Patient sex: F
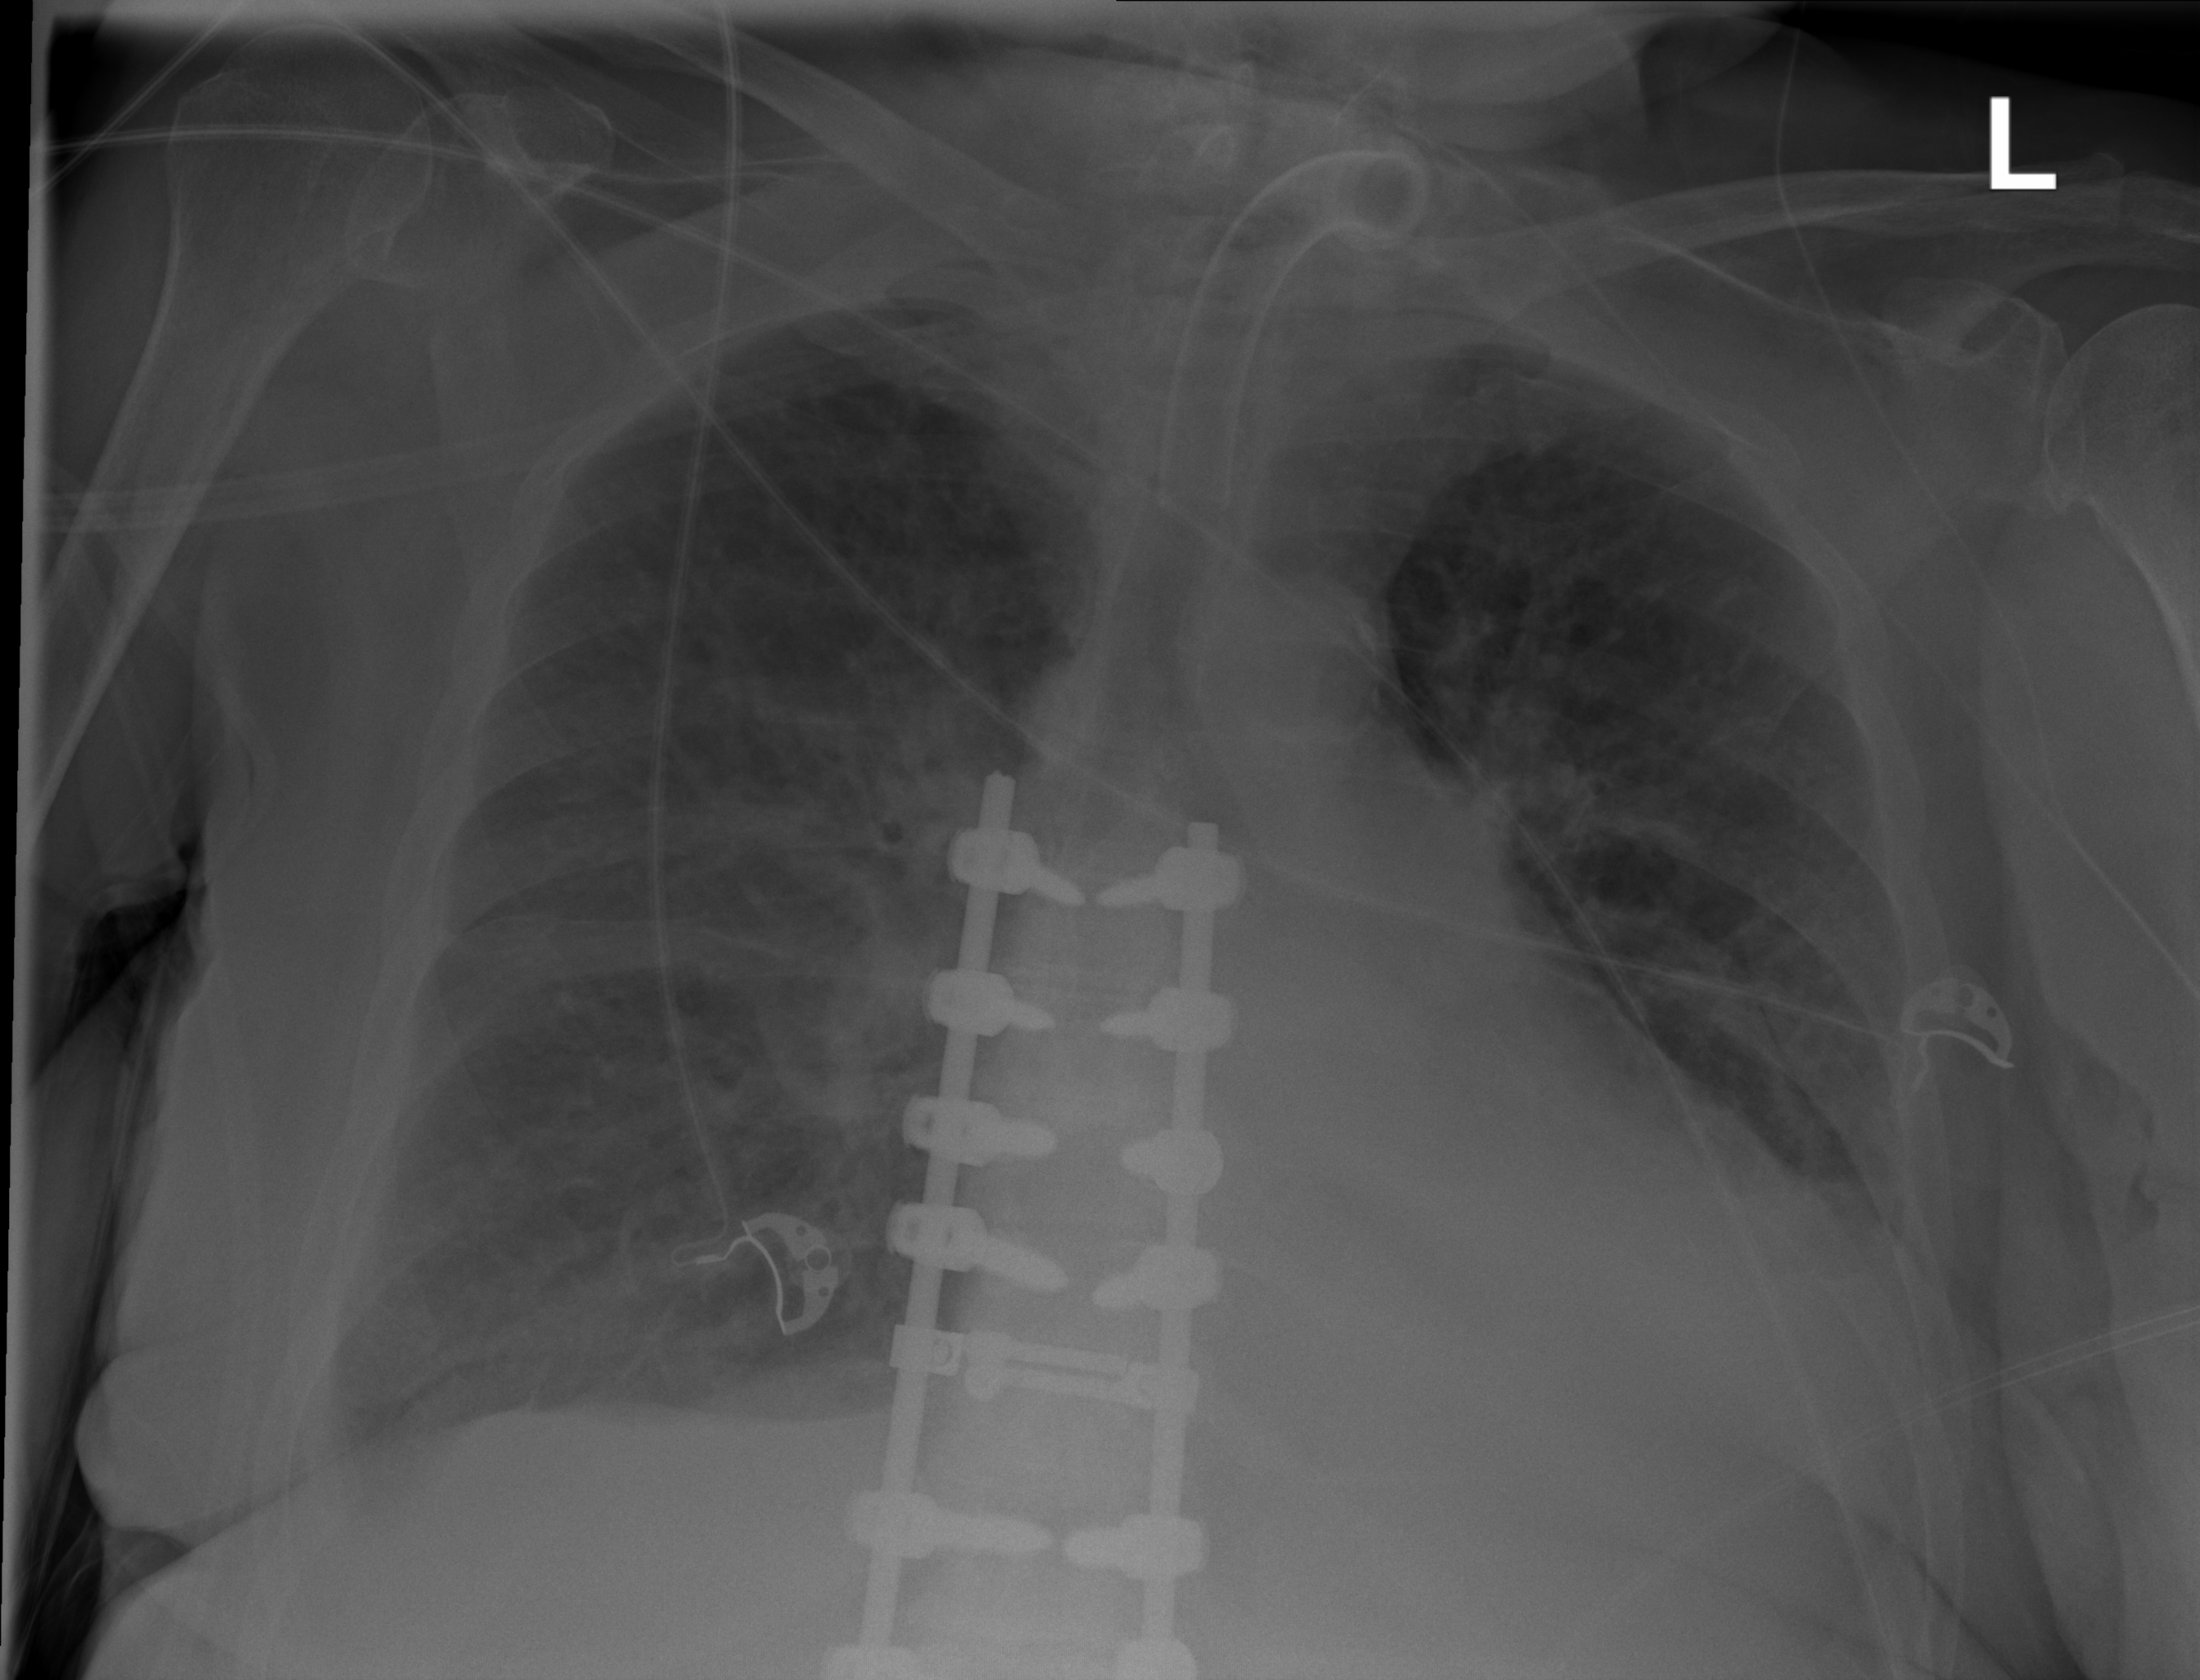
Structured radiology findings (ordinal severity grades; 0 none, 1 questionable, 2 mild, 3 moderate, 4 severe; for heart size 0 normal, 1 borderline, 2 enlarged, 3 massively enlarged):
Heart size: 2
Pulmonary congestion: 2
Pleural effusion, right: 2
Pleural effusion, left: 1
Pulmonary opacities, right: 0
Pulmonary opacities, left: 0
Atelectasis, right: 2
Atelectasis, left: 2